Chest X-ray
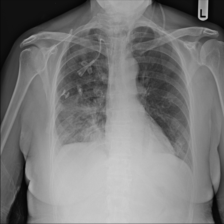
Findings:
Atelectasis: negative
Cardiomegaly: negative
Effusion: negative
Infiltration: positive
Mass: negative
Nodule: negative
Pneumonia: negative
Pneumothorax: negative
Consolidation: negative
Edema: negative
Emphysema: negative
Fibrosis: negative
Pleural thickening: negative
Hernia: negative